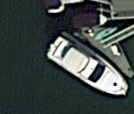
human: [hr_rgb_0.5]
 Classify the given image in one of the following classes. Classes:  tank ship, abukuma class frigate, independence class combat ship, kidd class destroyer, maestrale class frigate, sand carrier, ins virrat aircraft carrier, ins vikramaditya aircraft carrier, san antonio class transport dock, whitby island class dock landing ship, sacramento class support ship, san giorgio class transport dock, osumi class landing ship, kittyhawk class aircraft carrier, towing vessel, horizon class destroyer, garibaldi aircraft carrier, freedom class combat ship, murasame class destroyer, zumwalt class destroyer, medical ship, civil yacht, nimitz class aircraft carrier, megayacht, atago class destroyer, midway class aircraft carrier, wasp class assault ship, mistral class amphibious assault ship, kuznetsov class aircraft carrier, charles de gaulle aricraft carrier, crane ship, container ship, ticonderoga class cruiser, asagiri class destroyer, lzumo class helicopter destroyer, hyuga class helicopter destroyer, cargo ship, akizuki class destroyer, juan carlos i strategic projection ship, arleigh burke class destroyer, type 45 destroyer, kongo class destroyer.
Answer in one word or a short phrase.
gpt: Civil yacht